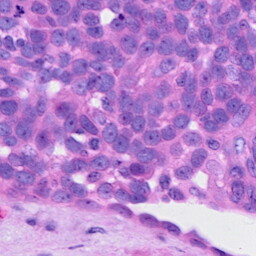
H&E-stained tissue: Ovarian